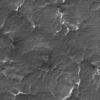
Label: not_dusty